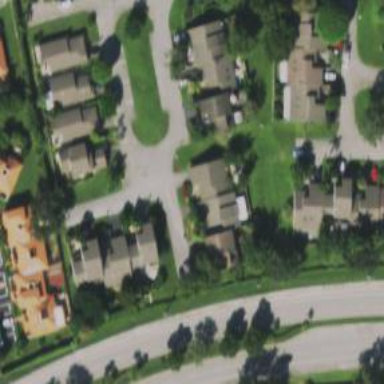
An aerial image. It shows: Living street.